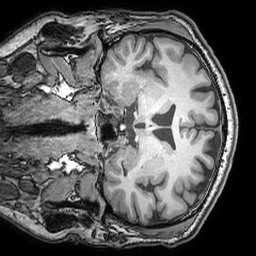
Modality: T1w
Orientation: coronal
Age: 30
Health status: ill
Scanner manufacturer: philips
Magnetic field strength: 3 T
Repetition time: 0.007 s
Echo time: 0.0035 s